Question: I am trying to do some image processing on an image like this:

It is a 24 bit BMP image.
In MATLAB I got the following info:
'''
>> x = imread('1.bmp');
>> size(x)
ans =
200 150 3
'''
This shows it has 3 channels , one for each of R , G and B.
It means each pixel will have three components of 8 bit each.
What I want to do is convert this image to 16 bit, one channel (i,e one color) using MATLAB or OpenCV, and then do some image processing. My image processing algorithm is working on 16 bit images.
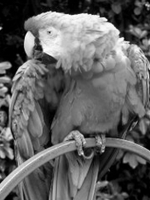
Answer: As the image is grayscale even in RGB you just need one of the channels to have the grayscale image. you can also use <URL> function.
Then, you can use <URL> to convert it to 16 bits unsigned int image.